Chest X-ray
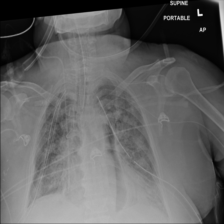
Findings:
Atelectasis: negative
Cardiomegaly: negative
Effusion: negative
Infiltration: positive
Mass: negative
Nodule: negative
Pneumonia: negative
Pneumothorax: positive
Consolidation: negative
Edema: negative
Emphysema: positive
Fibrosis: negative
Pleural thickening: negative
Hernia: negative